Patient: sex F, age 43
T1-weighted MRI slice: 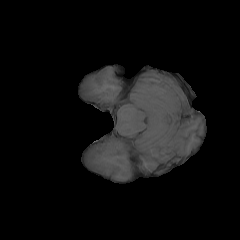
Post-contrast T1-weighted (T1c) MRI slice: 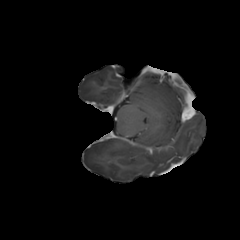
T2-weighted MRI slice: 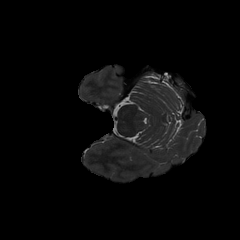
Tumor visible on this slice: no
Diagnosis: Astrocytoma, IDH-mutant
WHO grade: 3